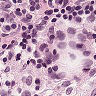
Metastatic tissue present: no